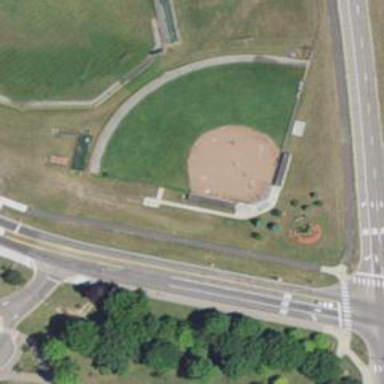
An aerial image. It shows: Baseball pitch for leisure land.